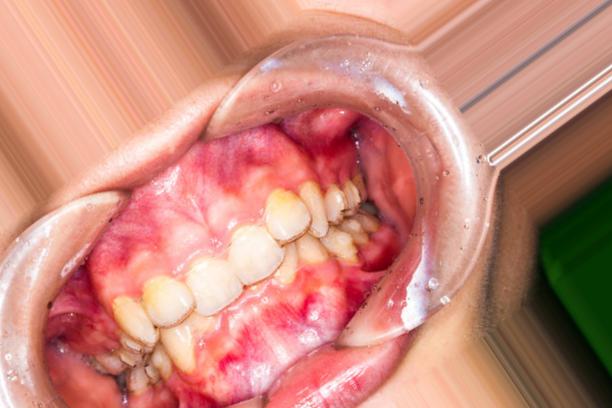
Condition: Caries